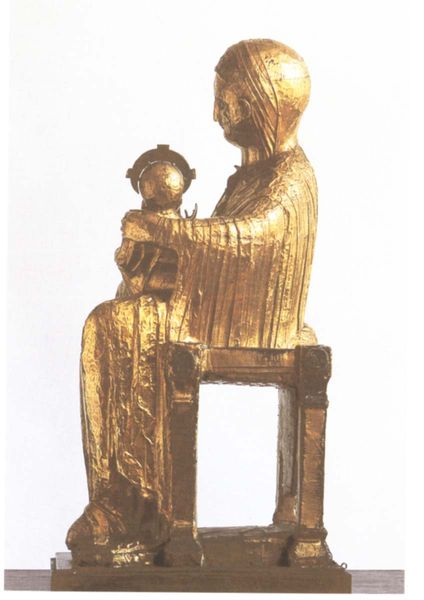
Titel: Madonna (Goldene Muttergottes)
Standort: Essen, Münster (EU - D - NRW)
Schlagwörter: gruppe, hand, menschen, sitzen, frau, kleid, mund, nase, profil, rücken, stuhl, weiss, falten, mensch, sockel, figur, gewand, gold, sessel, kind, mutter, krone, skulptur, statue, farbig, sitz, modern, linien, baby, hocker, schemel, thron, falte, kopftuch, aufrecht, sitzt, metall, bronze, plastik, schoß, foto, fotografie, vergoldet, jungfrau, fußbank, photo, heiligenschein, christus, jesus, jesus christus, golden, maria, madonna, mutter gottes, erlöser, gottesmutter, jesuskind, kinde, bronce, messias, gottessohn, sohn gottes, unsere liebe frau, heilige maria, christkind, maria mit dem kinde, madonna mit dem kind, christkönig, hocker sitz stuhl, heilland, erretter, jesus von nazaret, gottesgebärerin, maria von nazaret